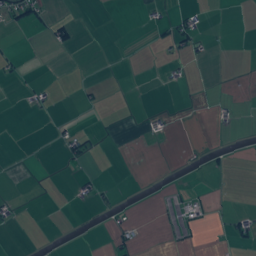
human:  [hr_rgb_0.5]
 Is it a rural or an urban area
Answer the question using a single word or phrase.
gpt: rural

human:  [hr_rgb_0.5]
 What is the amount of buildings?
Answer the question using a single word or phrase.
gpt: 131

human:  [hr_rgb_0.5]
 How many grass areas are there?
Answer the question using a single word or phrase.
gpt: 158

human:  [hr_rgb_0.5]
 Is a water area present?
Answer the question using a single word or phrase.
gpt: yes

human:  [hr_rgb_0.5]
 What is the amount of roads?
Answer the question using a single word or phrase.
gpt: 49

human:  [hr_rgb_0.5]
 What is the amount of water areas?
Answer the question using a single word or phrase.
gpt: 30

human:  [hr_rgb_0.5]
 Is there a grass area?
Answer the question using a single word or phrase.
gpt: yes

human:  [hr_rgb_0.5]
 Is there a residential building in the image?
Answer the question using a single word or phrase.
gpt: yes

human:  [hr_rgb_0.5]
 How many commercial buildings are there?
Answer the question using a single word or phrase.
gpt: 0

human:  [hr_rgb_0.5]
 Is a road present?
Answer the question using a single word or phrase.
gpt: yes

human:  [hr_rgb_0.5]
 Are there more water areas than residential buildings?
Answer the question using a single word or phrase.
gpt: no

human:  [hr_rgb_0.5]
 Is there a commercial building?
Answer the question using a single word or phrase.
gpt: no

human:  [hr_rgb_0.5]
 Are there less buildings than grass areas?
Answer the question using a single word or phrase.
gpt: yes

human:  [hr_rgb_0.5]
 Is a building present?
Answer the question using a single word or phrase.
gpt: yes

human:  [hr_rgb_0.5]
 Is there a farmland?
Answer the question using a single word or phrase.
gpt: yes

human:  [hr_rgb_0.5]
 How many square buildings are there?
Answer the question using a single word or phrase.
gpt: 3

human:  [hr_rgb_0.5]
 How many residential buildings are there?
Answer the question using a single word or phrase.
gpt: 127

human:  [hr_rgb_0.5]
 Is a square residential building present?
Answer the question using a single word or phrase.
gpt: yes

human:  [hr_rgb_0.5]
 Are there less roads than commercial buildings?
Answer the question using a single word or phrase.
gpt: no

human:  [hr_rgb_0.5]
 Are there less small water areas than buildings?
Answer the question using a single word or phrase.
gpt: yes

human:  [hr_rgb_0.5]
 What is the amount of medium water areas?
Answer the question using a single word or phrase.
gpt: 4

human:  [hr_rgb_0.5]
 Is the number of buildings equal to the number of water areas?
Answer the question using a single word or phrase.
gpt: no

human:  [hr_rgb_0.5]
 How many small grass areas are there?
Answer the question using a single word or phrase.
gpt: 9

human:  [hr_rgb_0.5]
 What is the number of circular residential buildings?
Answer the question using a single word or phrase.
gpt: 3

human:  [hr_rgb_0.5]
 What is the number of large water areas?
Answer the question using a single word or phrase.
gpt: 8

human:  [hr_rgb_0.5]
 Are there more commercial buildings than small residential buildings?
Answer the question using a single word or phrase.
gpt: no

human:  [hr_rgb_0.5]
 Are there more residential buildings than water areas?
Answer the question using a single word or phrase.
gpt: yes

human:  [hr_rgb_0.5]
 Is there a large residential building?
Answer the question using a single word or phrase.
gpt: no

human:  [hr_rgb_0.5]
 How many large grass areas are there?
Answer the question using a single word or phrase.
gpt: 143

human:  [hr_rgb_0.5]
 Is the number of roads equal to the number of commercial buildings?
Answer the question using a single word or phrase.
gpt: no

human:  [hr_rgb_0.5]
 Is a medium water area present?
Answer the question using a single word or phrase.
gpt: yes

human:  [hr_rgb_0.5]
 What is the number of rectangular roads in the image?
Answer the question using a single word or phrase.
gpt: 0

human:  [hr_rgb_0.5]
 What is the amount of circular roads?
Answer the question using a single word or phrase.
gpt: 0

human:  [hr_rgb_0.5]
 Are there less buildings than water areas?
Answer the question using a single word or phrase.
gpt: no

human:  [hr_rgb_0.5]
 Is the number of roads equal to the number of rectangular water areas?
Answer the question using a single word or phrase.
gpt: no

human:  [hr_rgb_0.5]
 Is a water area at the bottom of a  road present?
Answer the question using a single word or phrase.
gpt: yes

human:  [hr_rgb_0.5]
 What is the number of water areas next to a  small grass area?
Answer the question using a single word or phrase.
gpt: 19

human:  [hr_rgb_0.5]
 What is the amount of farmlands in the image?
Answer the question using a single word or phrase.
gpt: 18

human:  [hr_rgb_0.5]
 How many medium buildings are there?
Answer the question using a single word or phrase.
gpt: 16

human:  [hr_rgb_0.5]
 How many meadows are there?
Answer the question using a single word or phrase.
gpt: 15

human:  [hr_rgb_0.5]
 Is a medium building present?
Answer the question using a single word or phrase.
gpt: yes

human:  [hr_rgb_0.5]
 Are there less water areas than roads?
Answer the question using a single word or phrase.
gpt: yes

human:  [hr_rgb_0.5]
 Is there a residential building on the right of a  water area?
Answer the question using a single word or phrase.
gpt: yes

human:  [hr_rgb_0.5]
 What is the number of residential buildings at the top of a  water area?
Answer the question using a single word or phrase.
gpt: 127

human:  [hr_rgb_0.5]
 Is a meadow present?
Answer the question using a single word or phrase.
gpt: yes

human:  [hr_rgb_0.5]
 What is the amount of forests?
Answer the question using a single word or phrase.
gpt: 35

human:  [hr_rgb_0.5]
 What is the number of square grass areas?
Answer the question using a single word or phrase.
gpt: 0

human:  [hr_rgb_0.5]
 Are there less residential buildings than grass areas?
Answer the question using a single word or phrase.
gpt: yes

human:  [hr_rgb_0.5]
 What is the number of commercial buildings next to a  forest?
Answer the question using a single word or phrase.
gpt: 0

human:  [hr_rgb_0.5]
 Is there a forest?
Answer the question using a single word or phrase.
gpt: yes

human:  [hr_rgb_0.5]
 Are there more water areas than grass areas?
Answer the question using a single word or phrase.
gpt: no

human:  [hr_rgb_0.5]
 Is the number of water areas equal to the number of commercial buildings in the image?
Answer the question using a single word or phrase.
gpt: no

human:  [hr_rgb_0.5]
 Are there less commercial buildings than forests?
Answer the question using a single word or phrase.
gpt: yes

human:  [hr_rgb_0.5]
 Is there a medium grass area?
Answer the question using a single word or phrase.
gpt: yes

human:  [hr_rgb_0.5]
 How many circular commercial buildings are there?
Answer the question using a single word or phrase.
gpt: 0

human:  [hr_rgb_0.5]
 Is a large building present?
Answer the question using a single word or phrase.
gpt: no

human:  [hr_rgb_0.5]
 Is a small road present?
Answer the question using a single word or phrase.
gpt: yes

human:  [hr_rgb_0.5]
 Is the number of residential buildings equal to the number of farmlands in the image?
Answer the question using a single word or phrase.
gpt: no

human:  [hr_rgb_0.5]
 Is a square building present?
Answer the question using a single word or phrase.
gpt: yes

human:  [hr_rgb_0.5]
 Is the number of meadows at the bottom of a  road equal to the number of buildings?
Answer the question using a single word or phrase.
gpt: no

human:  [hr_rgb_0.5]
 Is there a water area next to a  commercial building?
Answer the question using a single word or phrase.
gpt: no

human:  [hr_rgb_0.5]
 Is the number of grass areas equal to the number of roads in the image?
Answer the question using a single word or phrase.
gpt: no

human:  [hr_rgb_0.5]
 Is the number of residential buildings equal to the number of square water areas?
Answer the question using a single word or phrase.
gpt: no

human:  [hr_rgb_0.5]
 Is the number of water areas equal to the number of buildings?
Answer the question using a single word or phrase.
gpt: no